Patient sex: M
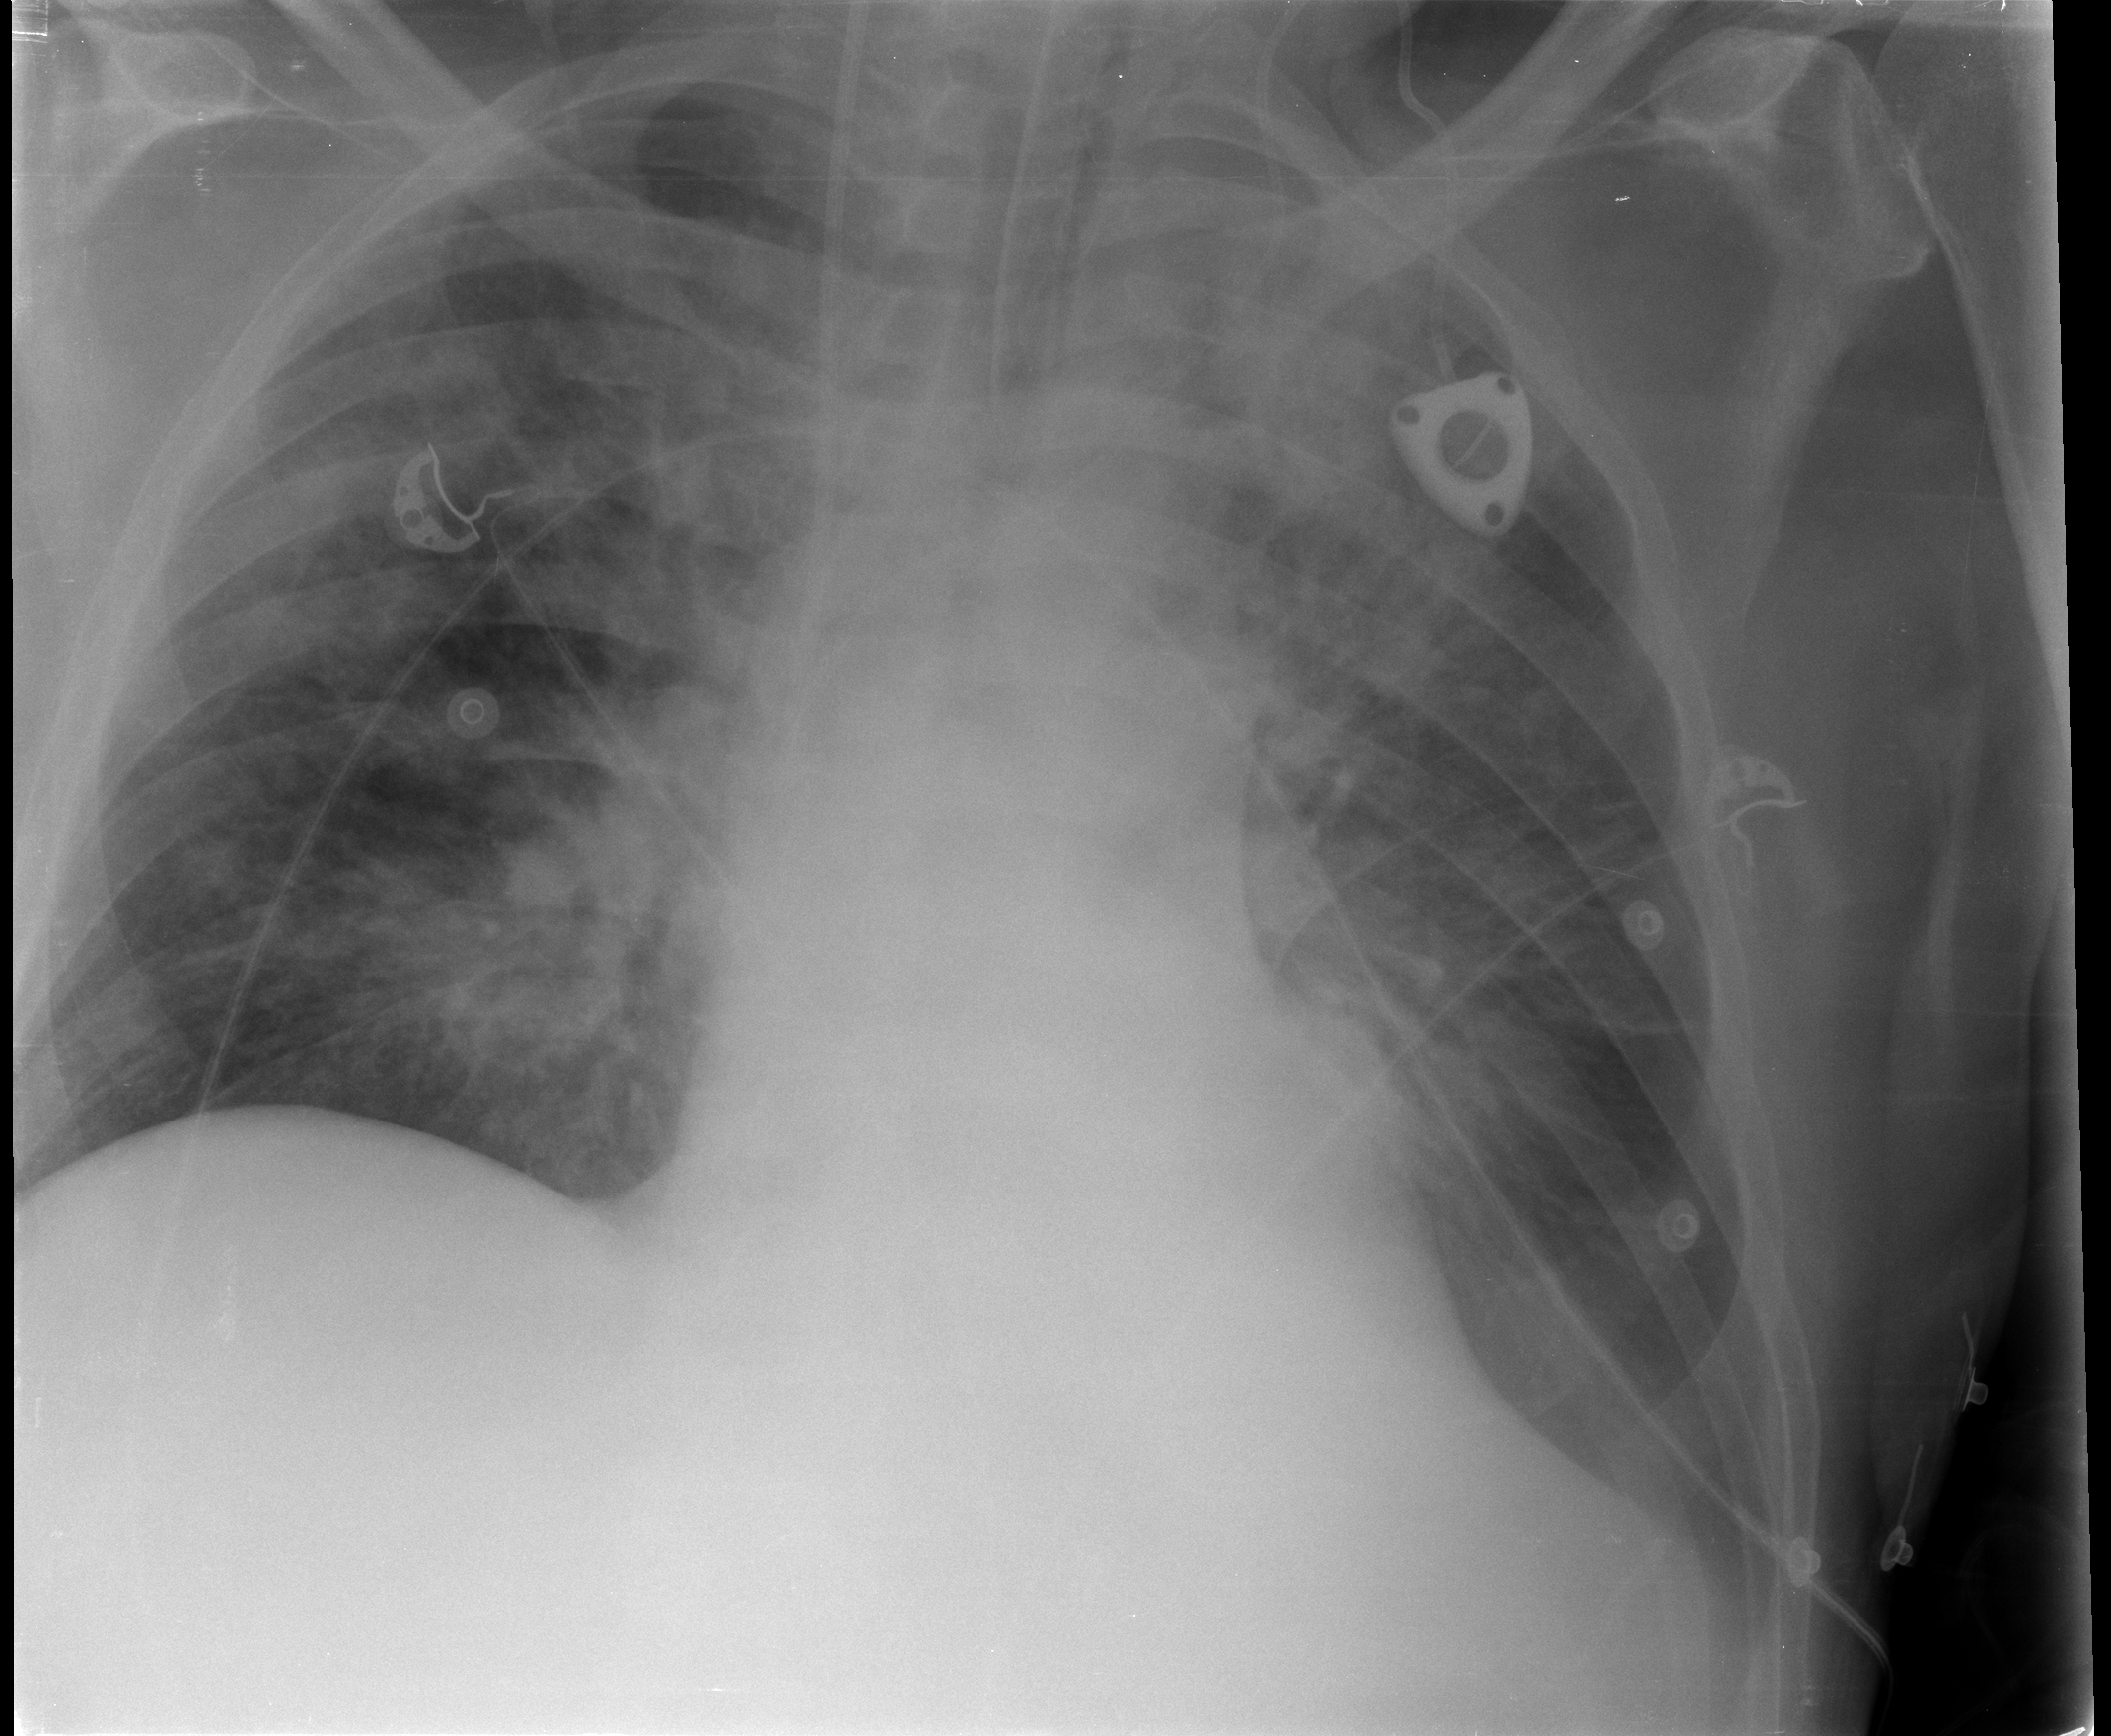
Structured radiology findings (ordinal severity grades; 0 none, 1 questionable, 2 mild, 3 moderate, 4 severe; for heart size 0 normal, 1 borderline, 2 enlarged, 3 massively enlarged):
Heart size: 0
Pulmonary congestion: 3
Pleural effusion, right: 0
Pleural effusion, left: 0
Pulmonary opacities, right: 3
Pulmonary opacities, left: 3
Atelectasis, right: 0
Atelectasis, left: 0